Field crop: maize
Growth stage: 2
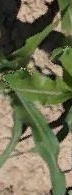
Species: maize